Question: I'm trying to get correct content frame size which considered the navigationbar's height size.
But if output frame size using NSLog in willRotateTo~ method, shows earlier frame size.
However it shows correct frame size in didRotateFrom~ method.
How to get the frame size like didRotateFrom~ 's size in willRotateTo~ method?
Following is AppDelegate.m
'''
- (BOOL)application:(UIApplication *)application didFinishLaunchingWithOptions:(NSDictionary *)launchOptions
{
self.window = [[[UIWindow alloc] initWithFrame:[[UIScreen mainScreen] bounds]] autorelease];
// Override point for customization after application launch.
ViewController *rootView = [[[ViewController alloc] init] autorelease];
if ([[UIDevice currentDevice] userInterfaceIdiom] == UIUserInterfaceIdiomPhone) {
self.viewController = [[[UINavigationController alloc] initWithRootViewController:rootView] autorelease];
} else {
self.viewController = [[[UINavigationController alloc] initWithRootViewController:rootView] autorelease];
}
self.window.rootViewController = self.viewController;
[self.window makeKeyAndVisible];
return YES;
}
'''
And next is ViewController.m
'''
- (void)viewDidLoad
{
[super viewDidLoad];
// Do any additional setup after loading the view, typically from a nib.
}
- (void)willRotateToInterfaceOrientation:(UIInterfaceOrientation)toInterfaceOrientation duration:(NSTimeInterval)duration {
NSLog(@"willRotate size is width : %f height : %f", self.view.frame.size.width, self.view.frame.size.height);
}
- (void)didRotateFromInterfaceOrientation:(UIInterfaceOrientation)fromInterfaceOrientation {
NSLog(@"didRotate size is width : %f height : %f", self.view.frame.size.width, self.view.frame.size.height);
}
'''
Following is result when rotated to landscape.

'''
/Users/nice7285/Library/Caches/appCode10/DerivedData/testView-d007adbb/Build/Products/Debug-iphonesimulator/testView.app/testView
Simulator session started with process 3896
2012-10-11 04:28:59.719 testView[3896:11303] willRotate size is width : 320.000000 height : 416.000000
2012-10-11 04:29:00.025 testView[3896:11303] didRotate size is width : 480.000000 height : 268.000000
'''
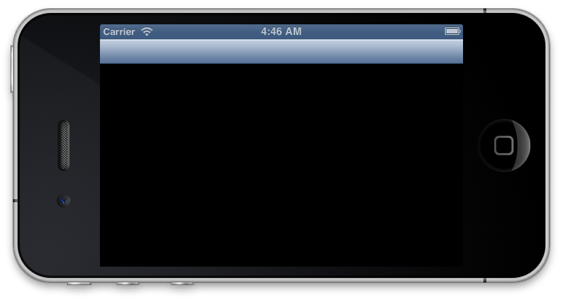
Answer: The reason 'self.view.frame' in 'willRotateToInterfaceOrientation' is giving you the dimensions before rotation is because the view has not been rotated yet, so the the frame has not been changed yet. The only thing you can know at that point is what orientation you are rotating to. If you want the new dimensions in that function you'll have to hardcode them in yourself. You shouldn't need to do this though as 'didRotateFromInterfaceOrientation' should be able to do everything you want.